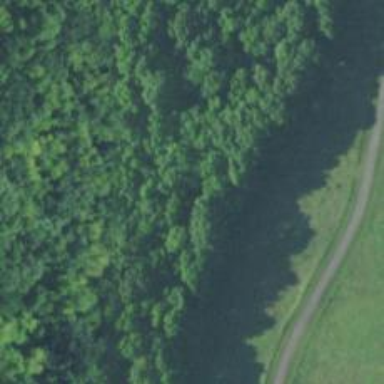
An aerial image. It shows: Bridleway.